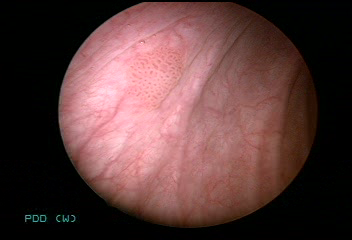
Modality: WLC
Class: Malignant
Subclass: LowGradePapillary
Lesion: L1
Stage: Ta
Morphology: Papillary
Bladder cancer association: Yes
Annotated structures: Tumor